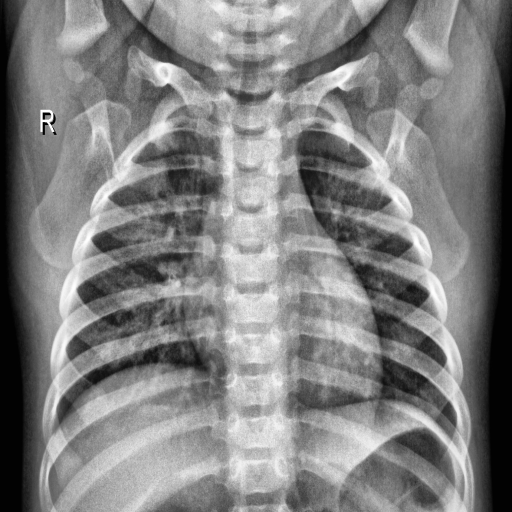
Finding: NORMAL